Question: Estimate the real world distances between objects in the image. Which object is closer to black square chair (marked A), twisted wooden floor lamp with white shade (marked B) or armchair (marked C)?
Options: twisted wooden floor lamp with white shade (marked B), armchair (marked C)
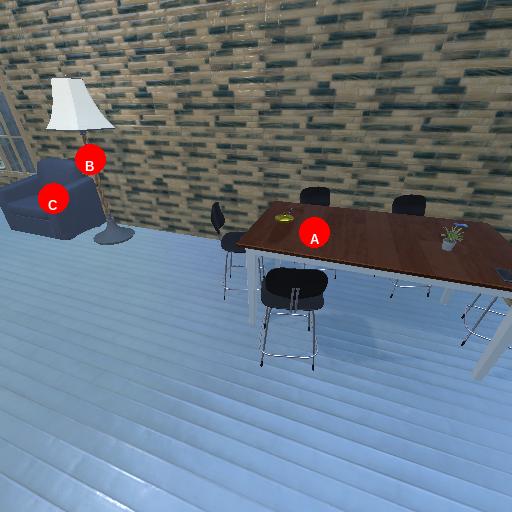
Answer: twisted wooden floor lamp with white shade (marked B)